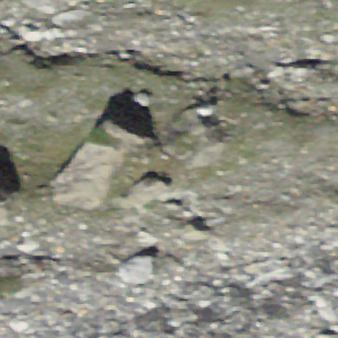
Label: bouldering_area